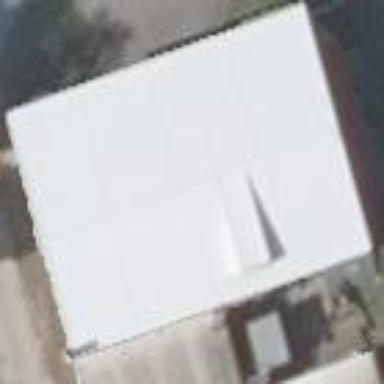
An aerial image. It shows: Building with gabled roof oriented along its length. The roof is grey in color.